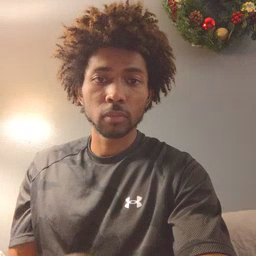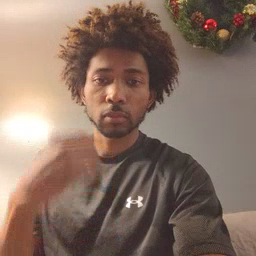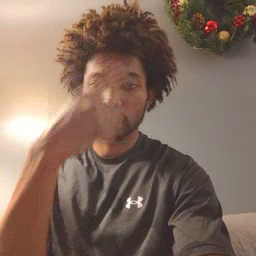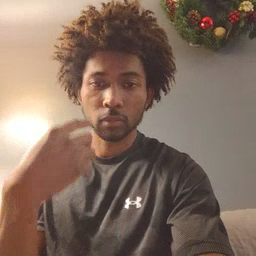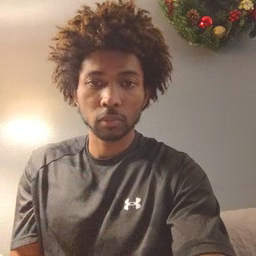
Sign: face